Interaction volume radius: 5 \u00c5
Interaction volume height: 15 \u00c5
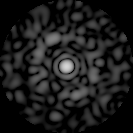
Disorder parameter: 0.7869